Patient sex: M
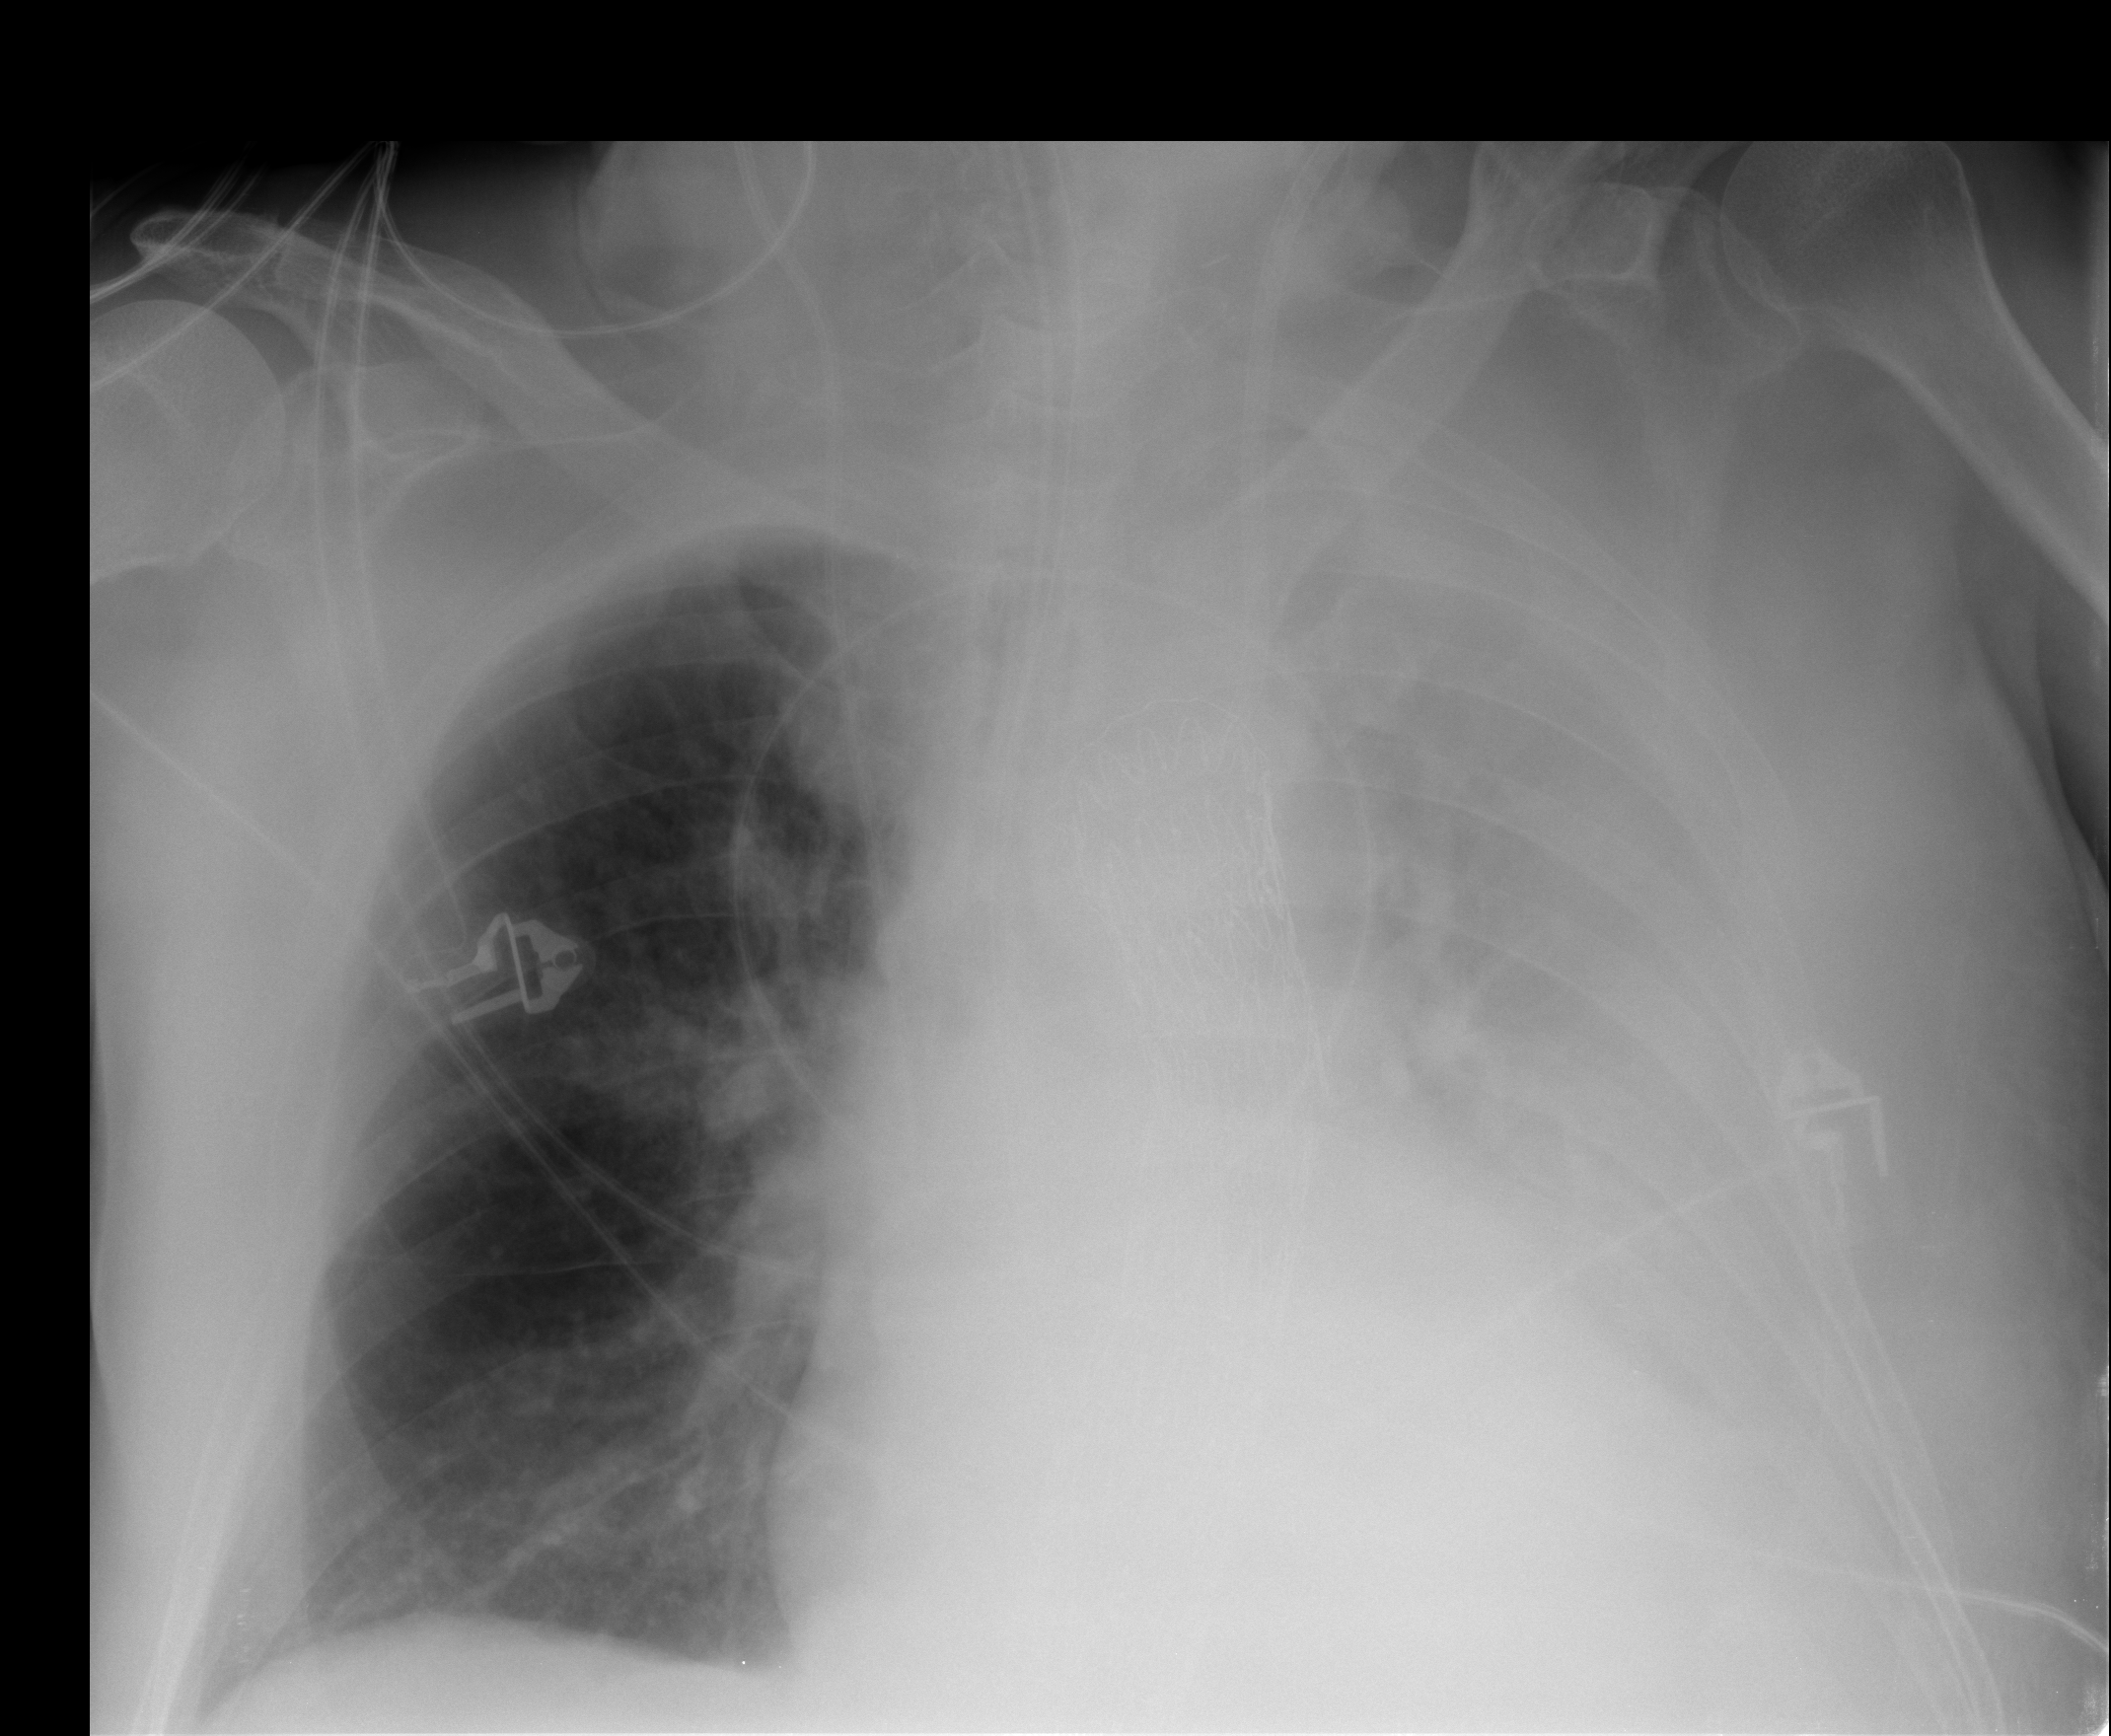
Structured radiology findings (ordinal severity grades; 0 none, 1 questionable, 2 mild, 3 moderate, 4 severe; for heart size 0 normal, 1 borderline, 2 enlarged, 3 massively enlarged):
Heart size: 1
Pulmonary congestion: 2
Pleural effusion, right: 0
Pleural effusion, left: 4
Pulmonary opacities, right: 0
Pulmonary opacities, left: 4
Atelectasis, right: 2
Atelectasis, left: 4